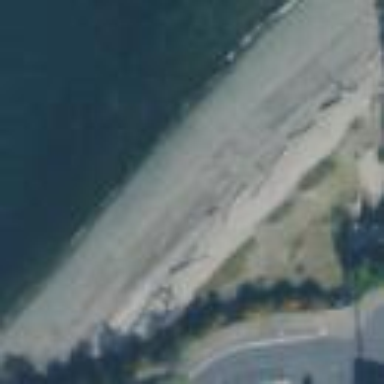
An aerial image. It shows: Beach with gravel surface.